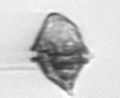
Label: Kryptoperidinium_triquetrum